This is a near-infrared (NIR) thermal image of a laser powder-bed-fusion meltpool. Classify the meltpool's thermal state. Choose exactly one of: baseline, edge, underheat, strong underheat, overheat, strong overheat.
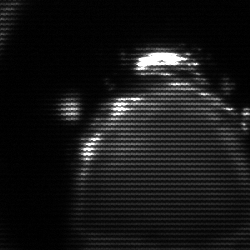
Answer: edge